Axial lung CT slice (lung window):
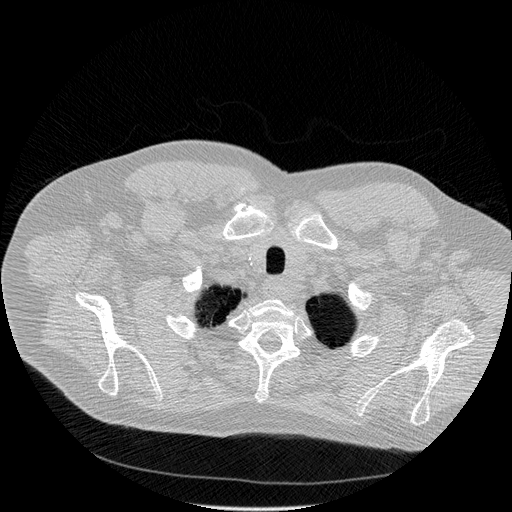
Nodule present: no